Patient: sex M, age 81
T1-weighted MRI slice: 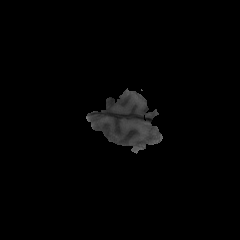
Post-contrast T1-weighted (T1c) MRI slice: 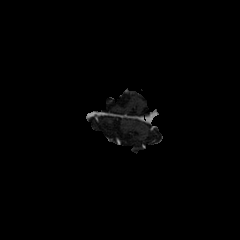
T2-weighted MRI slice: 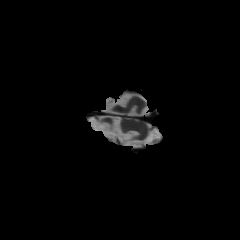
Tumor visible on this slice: no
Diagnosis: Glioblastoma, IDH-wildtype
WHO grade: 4